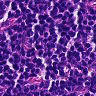
Metastatic tissue present: no